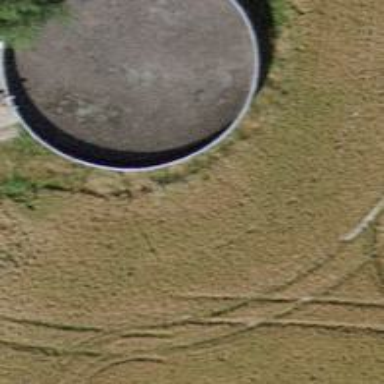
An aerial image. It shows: Storage tank with man-made structure.